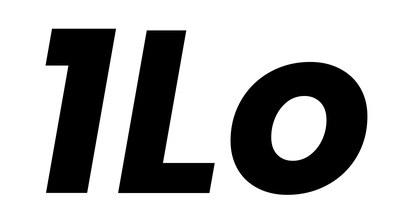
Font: Poppins-BoldItalic